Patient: sex F, age 27
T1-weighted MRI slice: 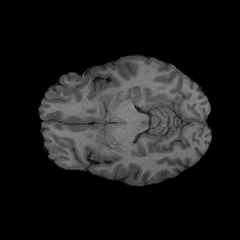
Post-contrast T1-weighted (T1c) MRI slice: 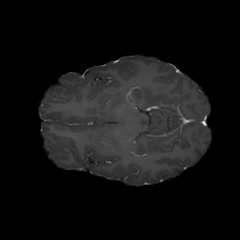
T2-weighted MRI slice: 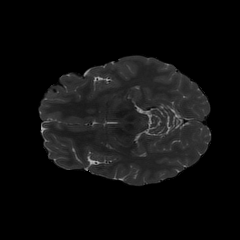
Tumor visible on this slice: no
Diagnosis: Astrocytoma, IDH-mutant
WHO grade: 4